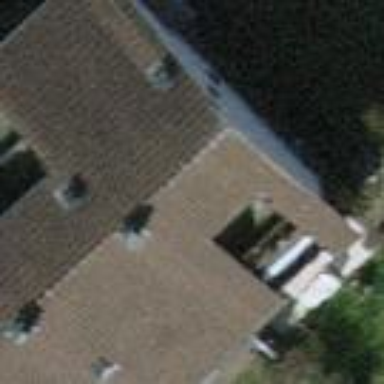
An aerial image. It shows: Terrace building.